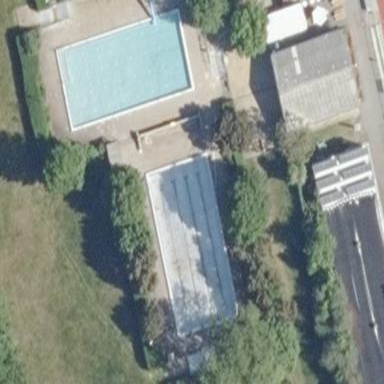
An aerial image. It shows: Outdoor swimming pool for leisure. The inground pool is ideal for swimming activities.